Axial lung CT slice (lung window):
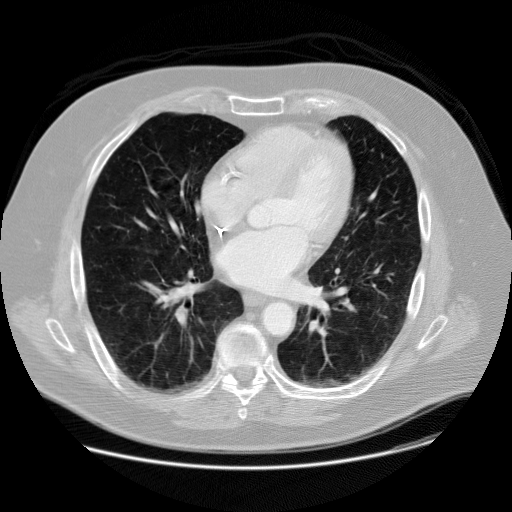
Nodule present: no